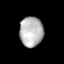
Tissue: prostate
Cell type: T cells
Senescence score: 0.3361
Nuclear area (px): 689
Mean DAPI intensity: 182.415